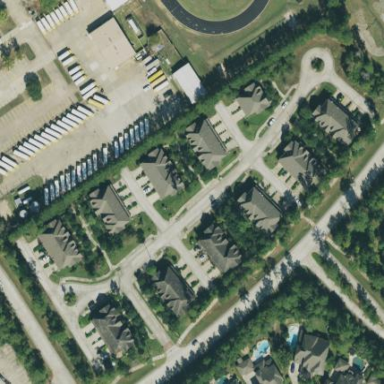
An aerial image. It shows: Multi-family residential neighbourhood.